Aerial crown-view tile of a tropical tree (Barro Colorado Island, Panama), acquired 20250512:
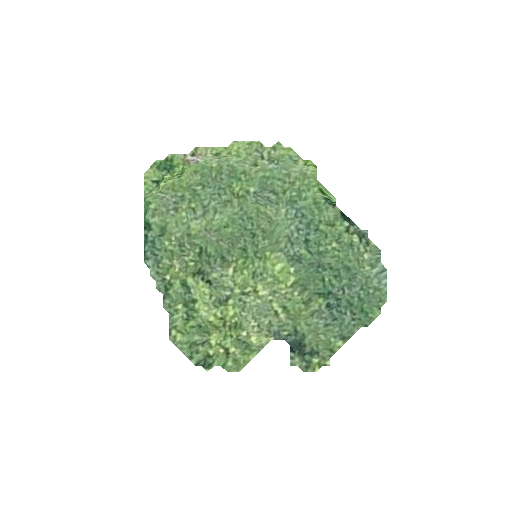
Species: Virola surinamensis
GBIF accepted scientific name: Virola surinamensis
Crown area: 61.208 m²